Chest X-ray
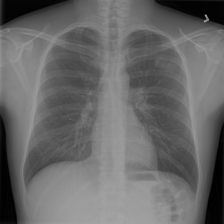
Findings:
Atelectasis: negative
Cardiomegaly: negative
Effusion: negative
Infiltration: negative
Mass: negative
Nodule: positive
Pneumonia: negative
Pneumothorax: negative
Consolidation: negative
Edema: negative
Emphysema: negative
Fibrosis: negative
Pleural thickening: negative
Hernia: negative